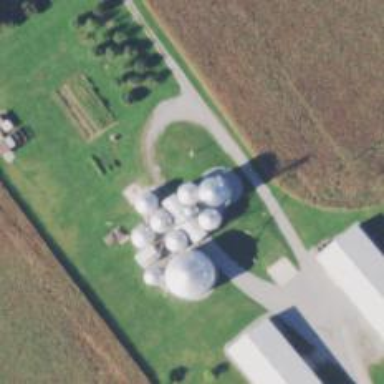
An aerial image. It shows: Silo.